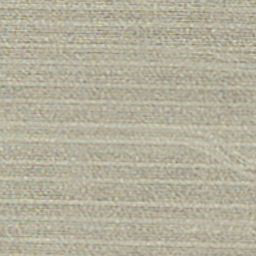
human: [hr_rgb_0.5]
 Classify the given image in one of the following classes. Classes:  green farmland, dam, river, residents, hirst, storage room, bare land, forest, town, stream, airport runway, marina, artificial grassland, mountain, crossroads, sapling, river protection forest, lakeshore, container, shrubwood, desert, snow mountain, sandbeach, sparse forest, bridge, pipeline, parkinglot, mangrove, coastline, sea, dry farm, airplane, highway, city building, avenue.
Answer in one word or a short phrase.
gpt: dry farm